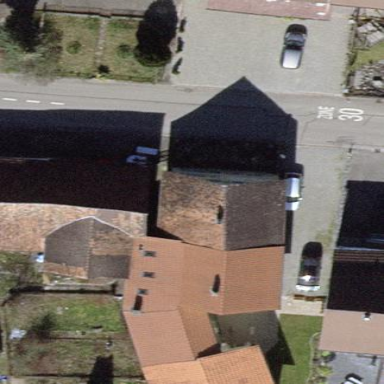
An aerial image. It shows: Gabled roof house.